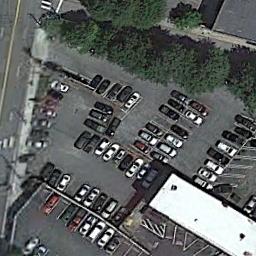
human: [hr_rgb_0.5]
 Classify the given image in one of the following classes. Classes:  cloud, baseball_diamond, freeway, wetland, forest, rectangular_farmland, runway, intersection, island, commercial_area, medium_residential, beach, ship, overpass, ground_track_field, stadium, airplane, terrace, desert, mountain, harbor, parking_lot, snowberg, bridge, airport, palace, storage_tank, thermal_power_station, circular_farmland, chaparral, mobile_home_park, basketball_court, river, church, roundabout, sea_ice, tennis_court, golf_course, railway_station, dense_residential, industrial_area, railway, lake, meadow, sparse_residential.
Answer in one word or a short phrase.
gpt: parking_lot